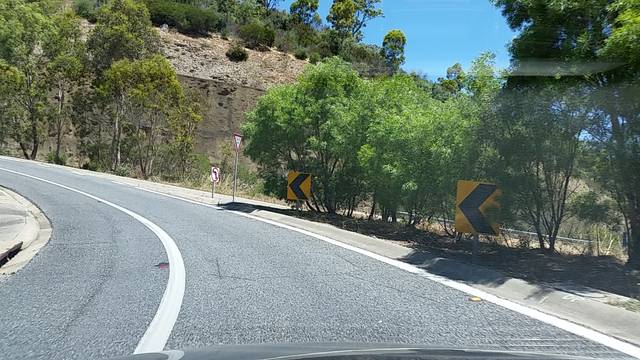
Region: Australia
Coordinates: -34.97, 138.66